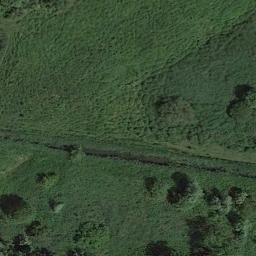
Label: meadow